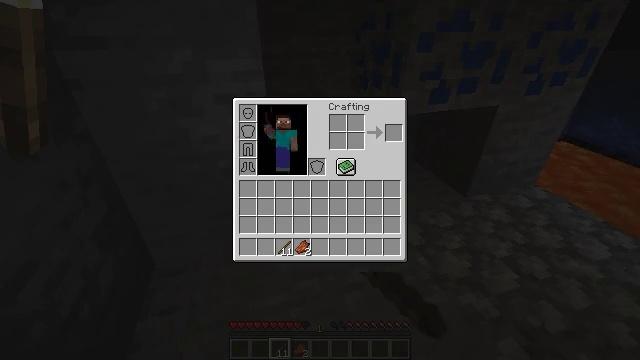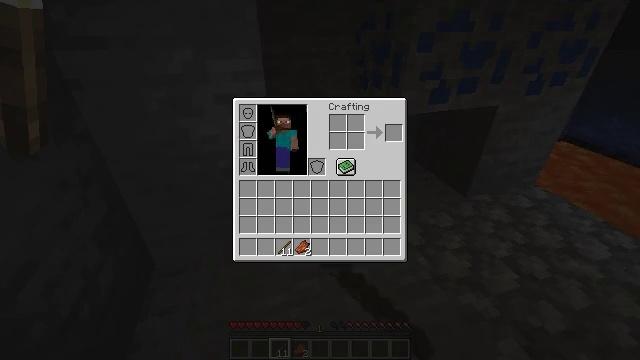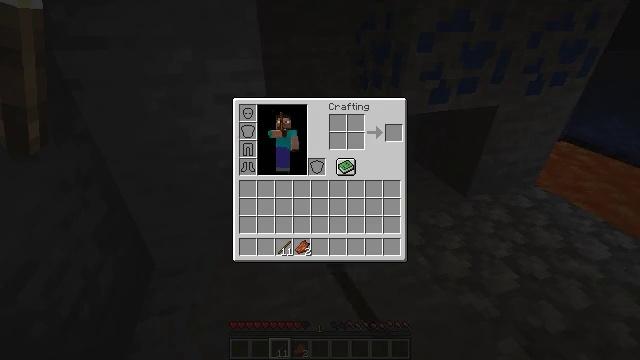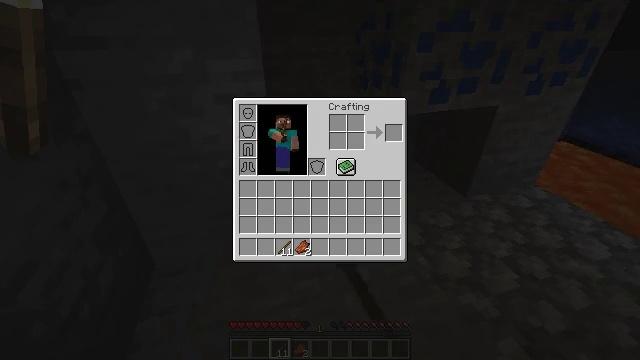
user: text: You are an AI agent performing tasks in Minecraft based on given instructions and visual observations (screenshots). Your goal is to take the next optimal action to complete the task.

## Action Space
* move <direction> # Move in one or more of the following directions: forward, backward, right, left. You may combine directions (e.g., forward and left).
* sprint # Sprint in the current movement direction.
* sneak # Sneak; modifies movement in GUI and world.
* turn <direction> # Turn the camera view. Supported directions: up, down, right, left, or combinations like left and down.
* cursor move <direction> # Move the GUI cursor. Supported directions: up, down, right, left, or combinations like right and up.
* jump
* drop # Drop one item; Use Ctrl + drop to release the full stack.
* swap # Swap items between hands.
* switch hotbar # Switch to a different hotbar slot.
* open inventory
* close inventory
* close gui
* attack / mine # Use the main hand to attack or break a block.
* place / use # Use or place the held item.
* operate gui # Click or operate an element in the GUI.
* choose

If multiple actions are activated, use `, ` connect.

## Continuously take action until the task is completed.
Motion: motion action
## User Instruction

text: Remove a ladder from the inventory.
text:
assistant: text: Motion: no_op
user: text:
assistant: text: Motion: cursor move down
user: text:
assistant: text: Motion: cursor move down
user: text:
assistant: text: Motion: no_op